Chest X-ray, PA view. Patient: 31 years old, sex F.
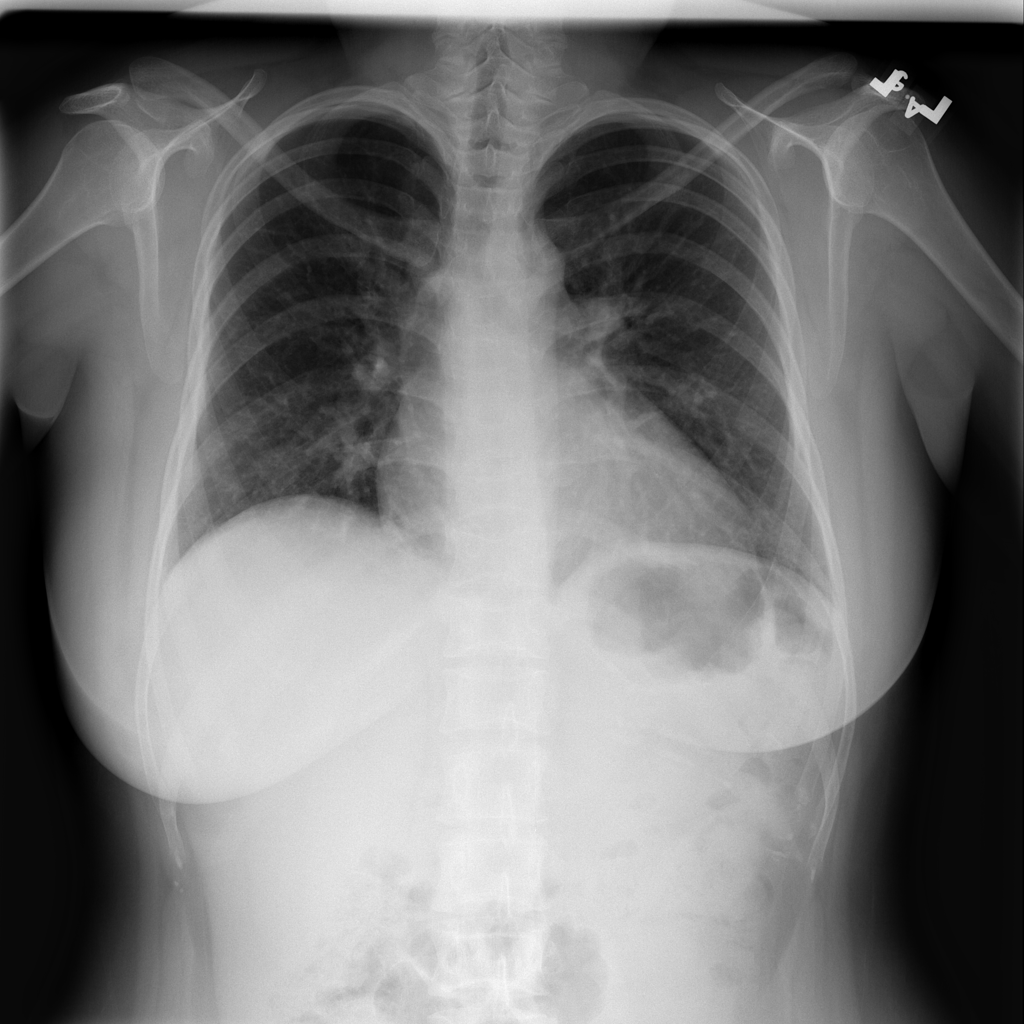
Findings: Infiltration